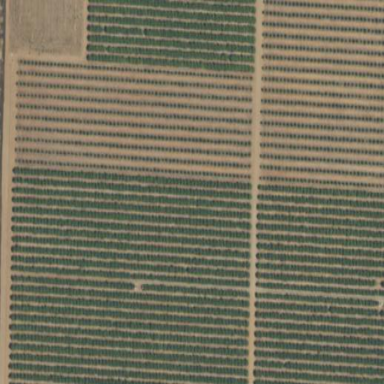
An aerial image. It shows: Orange orchard with rows of vibrant orange trees.